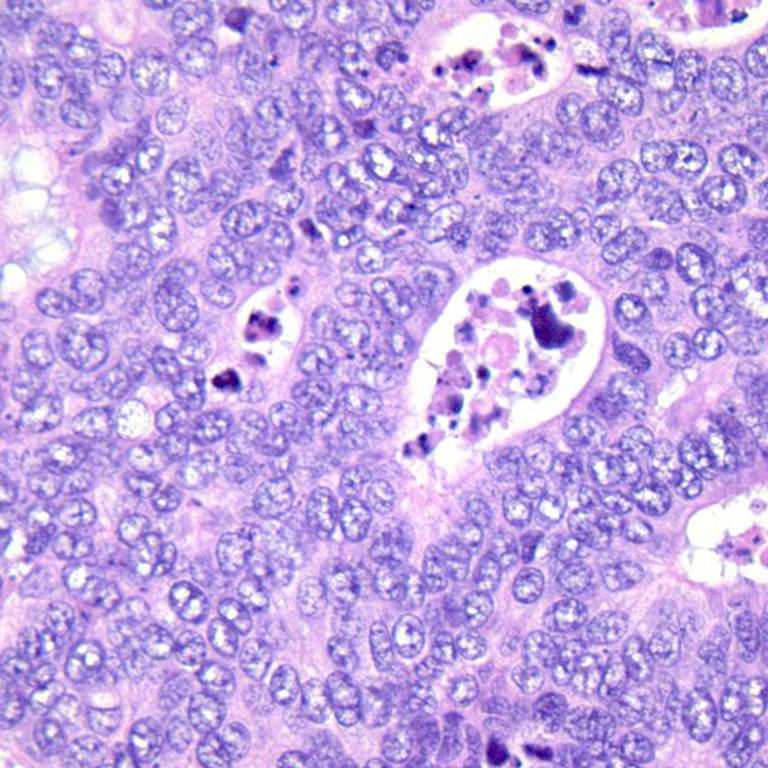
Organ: colon
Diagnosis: adenocarcinomas